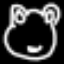
Label: frog